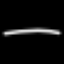
Label: line